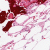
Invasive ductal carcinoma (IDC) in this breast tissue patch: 0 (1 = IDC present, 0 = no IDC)